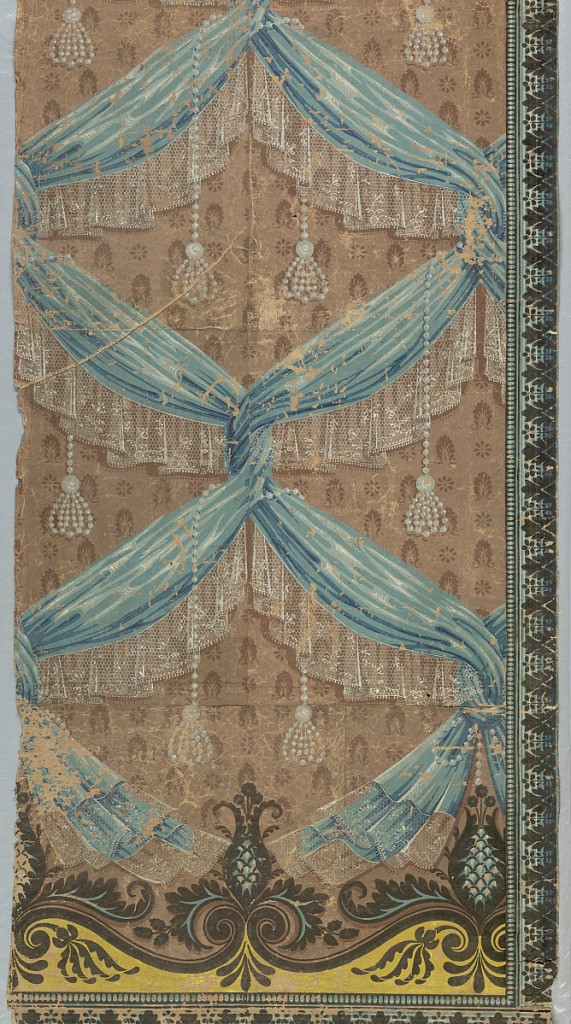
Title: Sidewall
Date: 1800–1830
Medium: Block-printed on handmade paper
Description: a,b) On brown ground, alternating small brown stylized flowers and leaves overlaid with blue gathered fabric with white lace edging imitating drapery twists into a diaper pattern; strung pearl tassels loop around fabric; on left, a small vertical foliated border in shades of blue-black, blue, and tan; on bottom, a larger anthemion-style border in shades of blue-black, blue, and yellow; c) border - on dark brown ground between color bands of tan, yellow, and orange, a foliated vine in shades of orange, blue, light blue, and yellow.

H#595